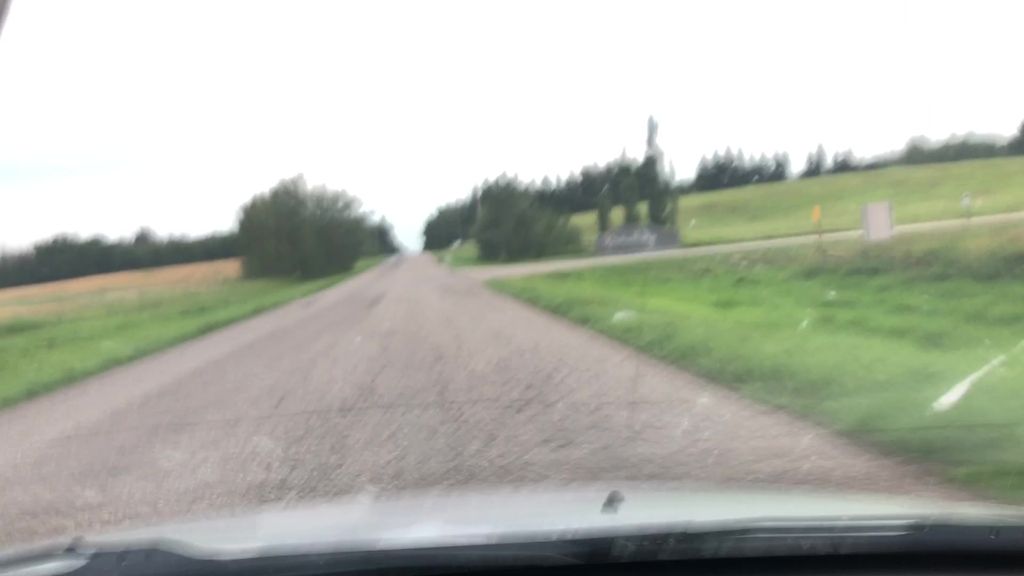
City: edmonton